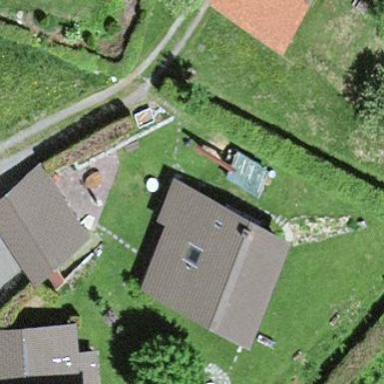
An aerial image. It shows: Simple and straightforward house.